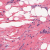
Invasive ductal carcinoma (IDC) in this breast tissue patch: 1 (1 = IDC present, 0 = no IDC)